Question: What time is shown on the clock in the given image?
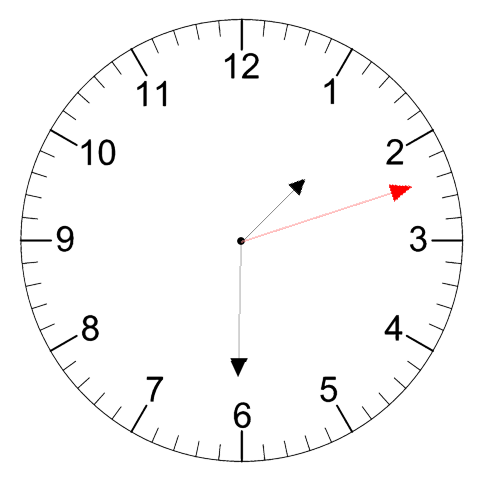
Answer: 01:30:12